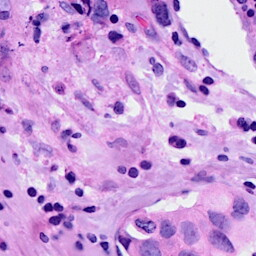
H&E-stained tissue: Breast